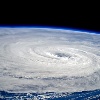
Label: cloud